Question: ## Situation
I'm having a table with the most important features from a random forrest model. This table looks like:
<URL>
My goal is to plot for each 'Label' (the column which is named "Label") a barplot.
---
## Problem
If we melt the table and have a look at the label 'p24D'...

...we see that 'p24D' in combination with 'm24U' shows a value of '0'. But if I create my plot it looks like:
<URL>
We see in the 'p24D-facet' a bar that is greater than '0' which is labeled with 'm24U'.
---
## Conclusion
For me it seems like it takes the correct bar heights and distribution for each group, but the x-labels are wrong, as they are taken from the last plotted facet.
---
## Question
I want to keep the same labeling for all facets, but the bars should be assigned to the correct labels. How can I do this?
---
## MWE
The dataframe and the code for the plot
'''
import pandas as pd
import seaborn as sns
import matplotlib.pyplot as plt
df_imp = pd.DataFrame({'m12D': {0: 0.25987975843758654, 1: 0.18727707779383243, 2: 0.39100295701375354, 3: 0.06384800127268568,
4: 0.07999849502412754, 5: 0.13640019148970256, 6: 0.1412876367877005, 7: 0.09121120297702168,
8: 0.0, 9: 0.0},
'm01D': {0: 0.0724816118081828, 1: 0.0, 2: 0.0, 3: 0.0, 4: 0.0, 5: 0.06251755368842625, 6: 0.0,
7: 0.0, 8: 0.0, 9: 0.0},
'm06D': {0: 0.06145081213633308, 1: 0.15137716985355018, 2: 0.10217899239161463, 3: 0.0,
4: 0.0, 5: 0.0, 6: 0.06612051972885429, 7: 0.09406588670435026, 8: 0.0, 9: 0.0},
'm12U': {0: 0.047766259908712215, 1: 0.11029620061232079, 2: 0.058189273034798476, 3: 0.0,
4: 0.0, 5: 0.13754236428929292, 6: 0.24967144685607753, 7: 0.3109784881004455,
8: 0.07243867278541272, 9: 0.06597783007344389},
'm05D': {0: 0.04166653999225189, 1: 0.07952487761091377, 2: 0.0, 3: 0.0, 4: 0.0, 5: 0.0,
6: 0.0, 7: 0.0, 8: 0.0, 9: 0.0},
'Label': {0: 'p03D', 1: 'p06D', 2: 'p12D', 3: 'p24D', 4: 'p48D', 5: 'p03U', 6: 'p06U',
7: 'p12U', 8: 'p24U', 9: 'p48U'},
'down': {0: 0.0, 1: 0.05780607422803258, 2: 0.0, 3: 0.06127000511754594, 4: 0.05020367686447687,
5: 0.0, 6: 0.0, 7: 0.0, 8: 0.0, 9: 0.0},
'm06U': {0: 0.0, 1: 0.0, 2: 0.08466651640727402, 3: 0.0, 4: 0.0, 5: 0.05309415831396426,
6: 0.10234265392288792, 7: 0.10916311424468256, 8: 0.039101554776822, 9: 0.04173916824046613},
'p06T': {0: 0.0, 1: 0.0, 2: 0.056553945901284826, 3: 0.0, 4: 0.0, 5: 0.0, 6: 0.0, 7: 0.0,
8: 0.0, 9: 0.0},
'm24D': {0: 0.0, 1: 0.0, 2: 0.0, 3: 0.05209052270599571, 4: 0.06155322163002999, 5: 0.0,
6: 0.0, 7: 0.0, 8: 0.0, 9: 0.0},
'p24T': {0: 0.0, 1: 0.0, 2: 0.0, 3: 0.05411155410020583, 4: 0.0, 5: 0.0, 6: 0.0, 7: 0.0,
8: 0.0, 9: 0.0},
'wday_6': {0: 0.0, 1: 0.0, 2: 0.0, 3: 0.059271604760677284, 4: 0.0, 5: 0.0,
6: 0.0, 7: 0.0, 8: 0.035176474643147146, 9: 0.0},
'p48T': {0: 0.0, 1: 0.0, 2: 0.0, 3: 0.0, 4: 0.04623563899446924, 5: 0.0, 6: 0.0, 7: 0.0,
8: 0.0, 9: 0.0},
'wday_4': {0: 0.0, 1: 0.0, 2: 0.0, 3: 0.0, 4: 0.04342742013282083, 5: 0.0, 6: 0.0,
7: 0.0, 8: 0.0, 9: 0.0},
'm02D': {0: 0.0, 1: 0.0, 2: 0.0, 3: 0.0, 4: 0.0, 5: 0.049231996352442,
6: 0.0, 7: 0.0, 8: 0.0, 9: 0.0},
'up_sum': {0: 0.0, 1: 0.0, 2: 0.0, 3: 0.0, 4: 0.0, 5: 0.0, 6: 0.05893778686091927,
7: 0.0, 8: 0.0667566604504024, 9: 0.09670821121474267},
'm05U': {0: 0.0, 1: 0.0, 2: 0.0, 3: 0.0, 4: 0.0, 5: 0.0, 6: 0.0, 7: 0.0590711833092717,
8: 0.0, 9: 0.0},
'm24U': {0: 0.0, 1: 0.0, 2: 0.0, 3: 0.0, 4: 0.0, 5: 0.0, 6: 0.0,
7: 0.0, 8: 0.0844568188980733, 9: 0.11262510249213625},
'wday_5': {0: 0.0, 1: 0.0, 2: 0.0, 3: 0.0, 4: 0.0, 5: 0.0, 6: 0.0, 7: 0.0, 8: 0.0,
9: 0.03522099307752065}})
df_imp2 = df_imp.fillna(0)
df_imp2 = df_imp2.melt(id_vars="Label")
df_imp2 = df_imp2.rename(columns={"value":"Importance", "variable":"Feature"})
sns.set_theme(style="white")
g = sns.FacetGrid(df_imp2, col="Label", height=1.5, aspect=5, col_wrap=2, margin_titles=True, despine=False)
g.map(sns.barplot, "Feature", "Importance", order=['m12D', 'm01D', 'm06D', 'm12U', 'm05D', 'down', 'm06U', 'p06T',
'm24D', 'p24T', 'wday_6', 'p48T', 'wday_4', 'm02D', 'up_sum', 'm05U',
'm24U', 'wday_5']))
g.figure.subplots_adjust(wspace=0.02, hspace=0.4)
g.set(yticks=np.arange(0,0.4,0.1))
g.set_xticklabels(rotation=30)
plt.show()
'''
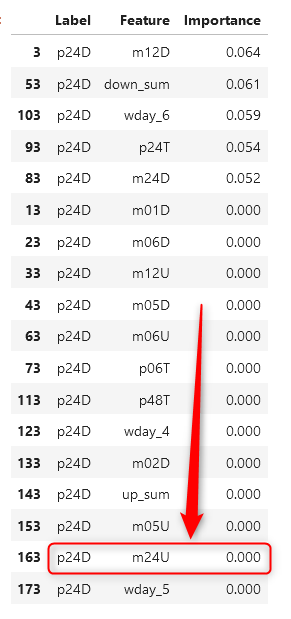
Answer: well, seaborbn is already giving you the reason with this warning :
> UserWarning: Using the barplot function without specifying 'order' is likely to produce an incorrect plot.
so how about you sort your data first before plotting them :
'''
df_imp2 = df_imp.fillna(0)
df_imp2 = df_imp2.melt(id_vars="Label")
df_imp2 = df_imp2.rename(columns={"value":"Importance", "variable":"Feature"})
df_imp2 = df_imp2.sort_values(['Label','Feature']) # sort them before plot
sns.set_theme(style="white")
g = sns.FacetGrid(df_imp2, col="Label", height=1.5, aspect=5, col_wrap=2, margin_titles=True, despine=False)
g.map(sns.barplot, "Feature", "Importance")
g.figure.subplots_adjust(wspace=0.02, hspace=0.4)
g.set(yticks=np.arange(0,0.4,0.1))
g.set_xticklabels(rotation=30)
'''